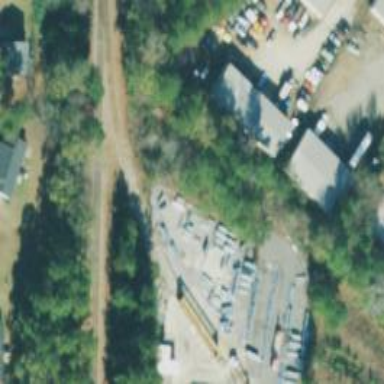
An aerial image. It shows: Railway spur service.